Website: macys
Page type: cart
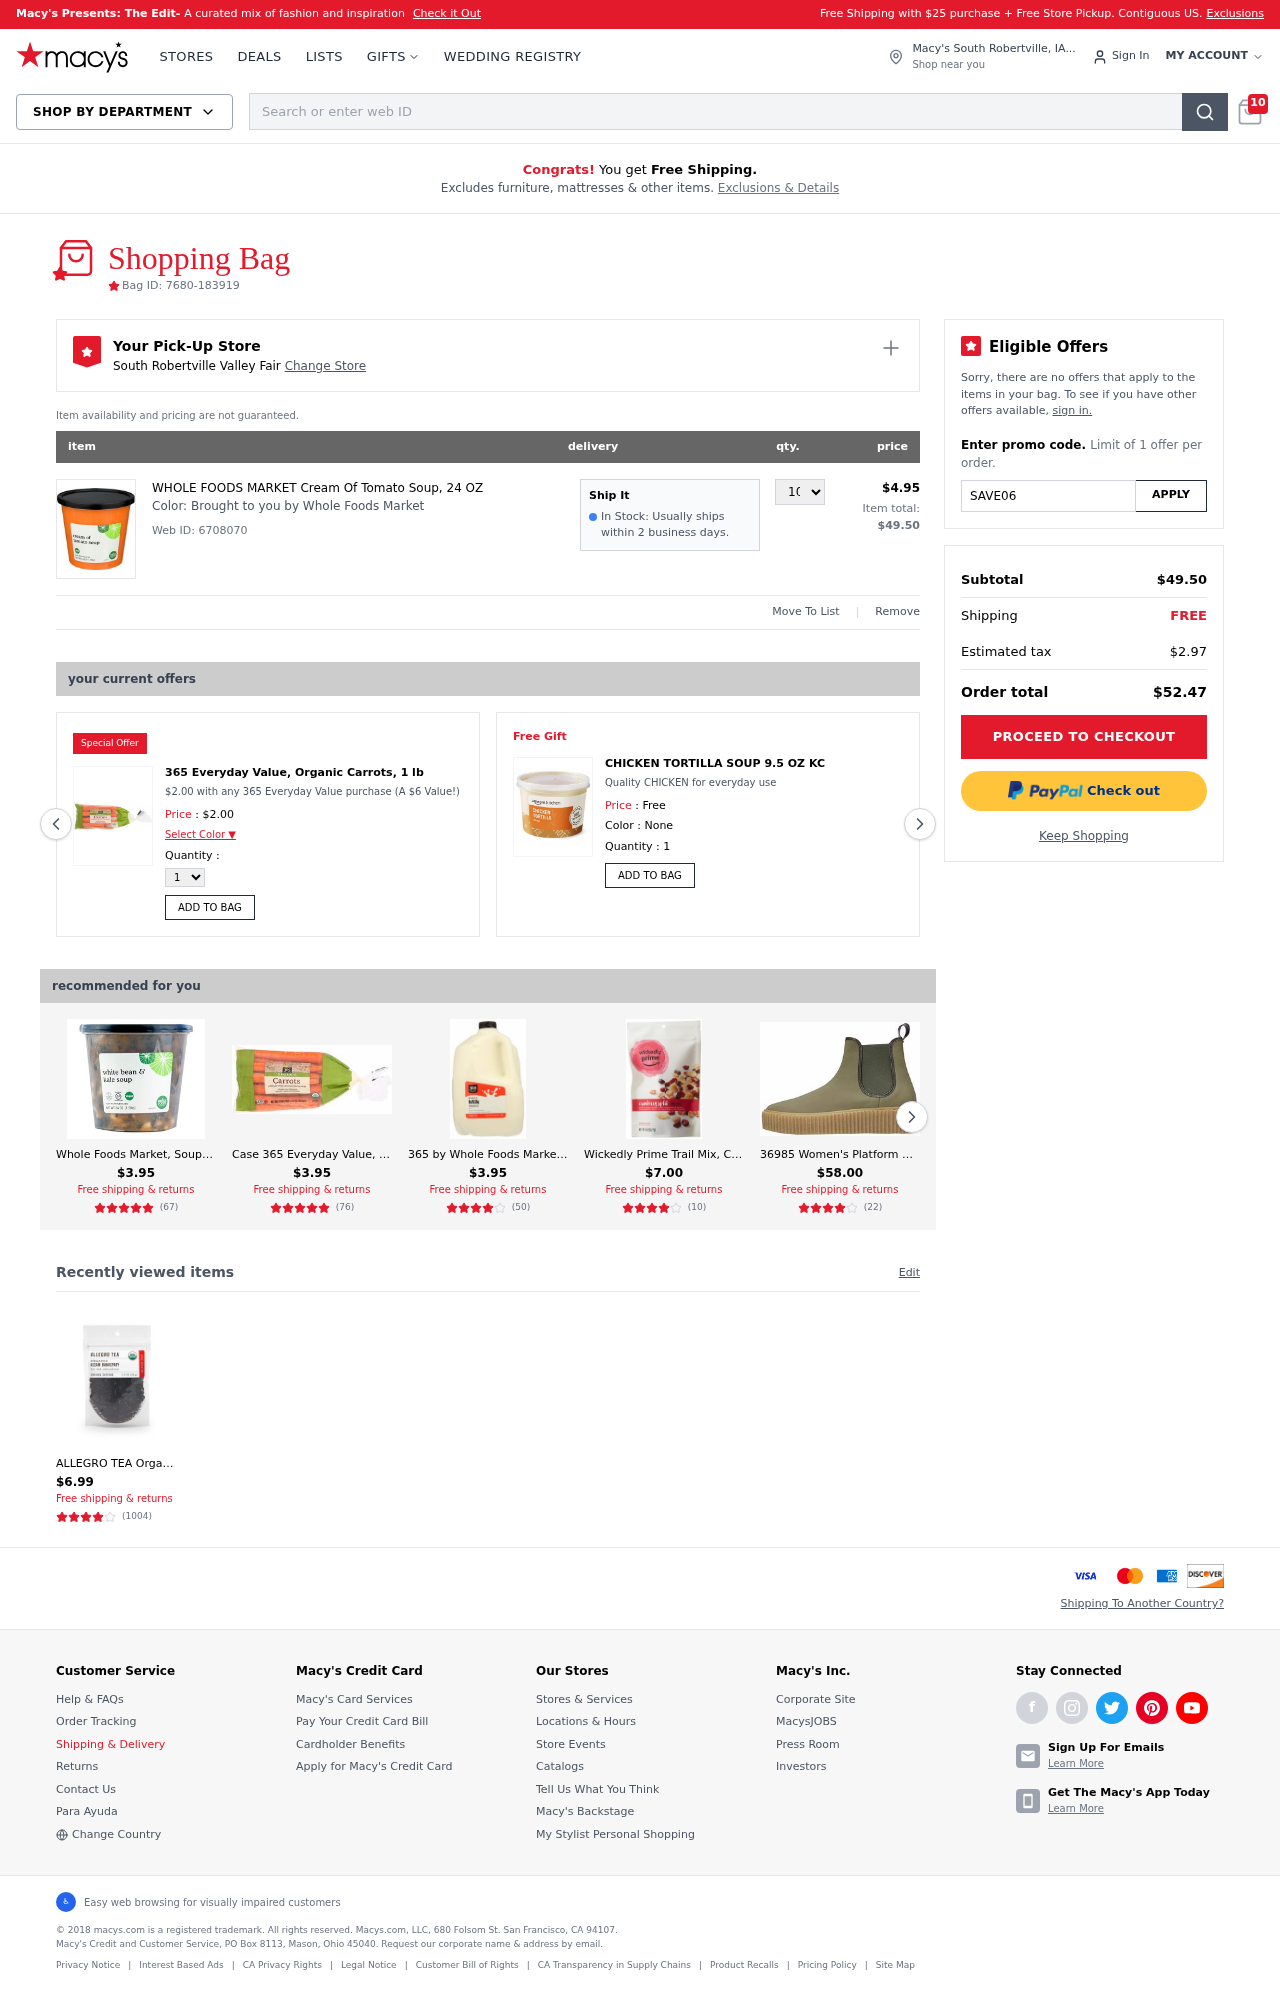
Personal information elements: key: PII_CITY
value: South Robertville Valley Fair Change Store
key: PII_CITY_STATE
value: South Robertville, IA
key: PII_PROMO_CODE
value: SAVE06
Product elements: key: PRODUCT1_DESC
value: Brought to you by Whole Foods Market
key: PRODUCT1_NAME
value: WHOLE FOODS MARKET Cream Of Tomato Soup, 24 OZ
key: PRODUCT1_PRICE
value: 4.95
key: PRODUCT1_QUANTITY
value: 10
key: PRODUCT2_NAME
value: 365 Everyday Value, Organic Carrots, 1 lb
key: PRODUCT2_PRICE
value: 2
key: PRODUCT3_DESC
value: Quality CHICKEN for everyday use
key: PRODUCT3_NAME
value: CHICKEN TORTILLA SOUP 9.5 OZ KC
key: PRODUCT4_NAME
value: Whole Foods Market, Soup White Bean Kale Health Starts Here Cup Fresh Pack, 24 Ounce
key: PRODUCT4_NUM_RATINGS
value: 67
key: PRODUCT4_PRICE
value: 3.95
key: PRODUCT4_RATING
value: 4.7
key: PRODUCT5_NAME
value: Case 365 Everyday Value, Organic Carrots, 2 lb
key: PRODUCT5_NUM_RATINGS
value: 76
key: PRODUCT5_PRICE
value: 3.95
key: PRODUCT5_RATING
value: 4.6
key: PRODUCT6_NAME
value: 365 by Whole Foods Market, Grade A Whole Milk, 128 Fl Oz (Packaging May Vary)
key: PRODUCT6_NUM_RATINGS
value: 50
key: PRODUCT6_PRICE
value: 3.95
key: PRODUCT6_RATING
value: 3.5
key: PRODUCT7_NAME
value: Wickedly Prime Trail Mix, Cranberry Split, 8 Ounce (Pack of 3)
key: PRODUCT7_NUM_RATINGS
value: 10
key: PRODUCT7_PRICE
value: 7
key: PRODUCT7_RATING
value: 4.2
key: PRODUCT8_NAME
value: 36985 Women's Platform Shoes
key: PRODUCT8_NUM_RATINGS
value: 22
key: PRODUCT8_PRICE
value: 58
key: PRODUCT8_RATING
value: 4.1
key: PRODUCT9_NAME
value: ALLEGRO TEA Organic Assam Banaspaty Estate Tea, 1 OZ
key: PRODUCT9_NUM_RATINGS
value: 1004
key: PRODUCT9_PRICE
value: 6.99
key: PRODUCT9_RATING
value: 4.4
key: PRODUCT2_DESC
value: $2.00 with any 365 Everyday Value purchase (A $6 Value!)
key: PRODUCT1_WEB_ID
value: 6708070
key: PRODUCT1_TOTAL
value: $49.50
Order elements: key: ORDER_NUM_ITEMS
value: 10
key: ORDER_ID
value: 7680-183919
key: ORDER_SUBTOTAL
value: $49.50
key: ORDER_TAX
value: $2.97
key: ORDER_TOTAL
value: $52.47
Search elements: key: HEADER_SEARCH
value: Search or enter web ID